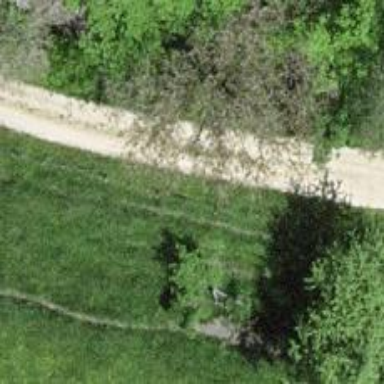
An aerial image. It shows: Gravel track with grade 2 quality.